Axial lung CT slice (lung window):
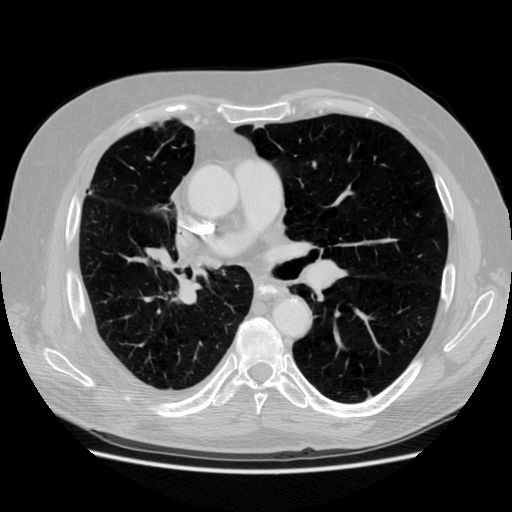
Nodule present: no